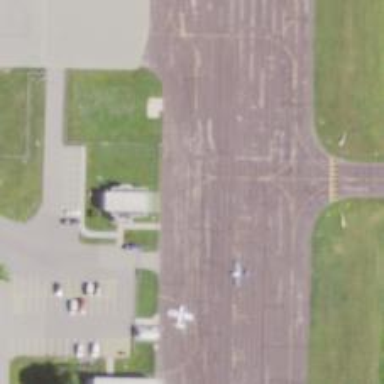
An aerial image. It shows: Image of taxiway at airport.